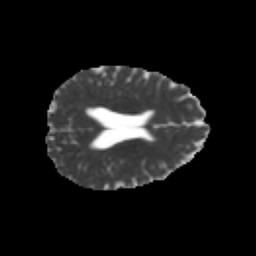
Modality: MD
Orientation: axial
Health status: healthy
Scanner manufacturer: philips
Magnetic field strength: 3 T
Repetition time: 6.964 s
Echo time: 0.092 s